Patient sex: M
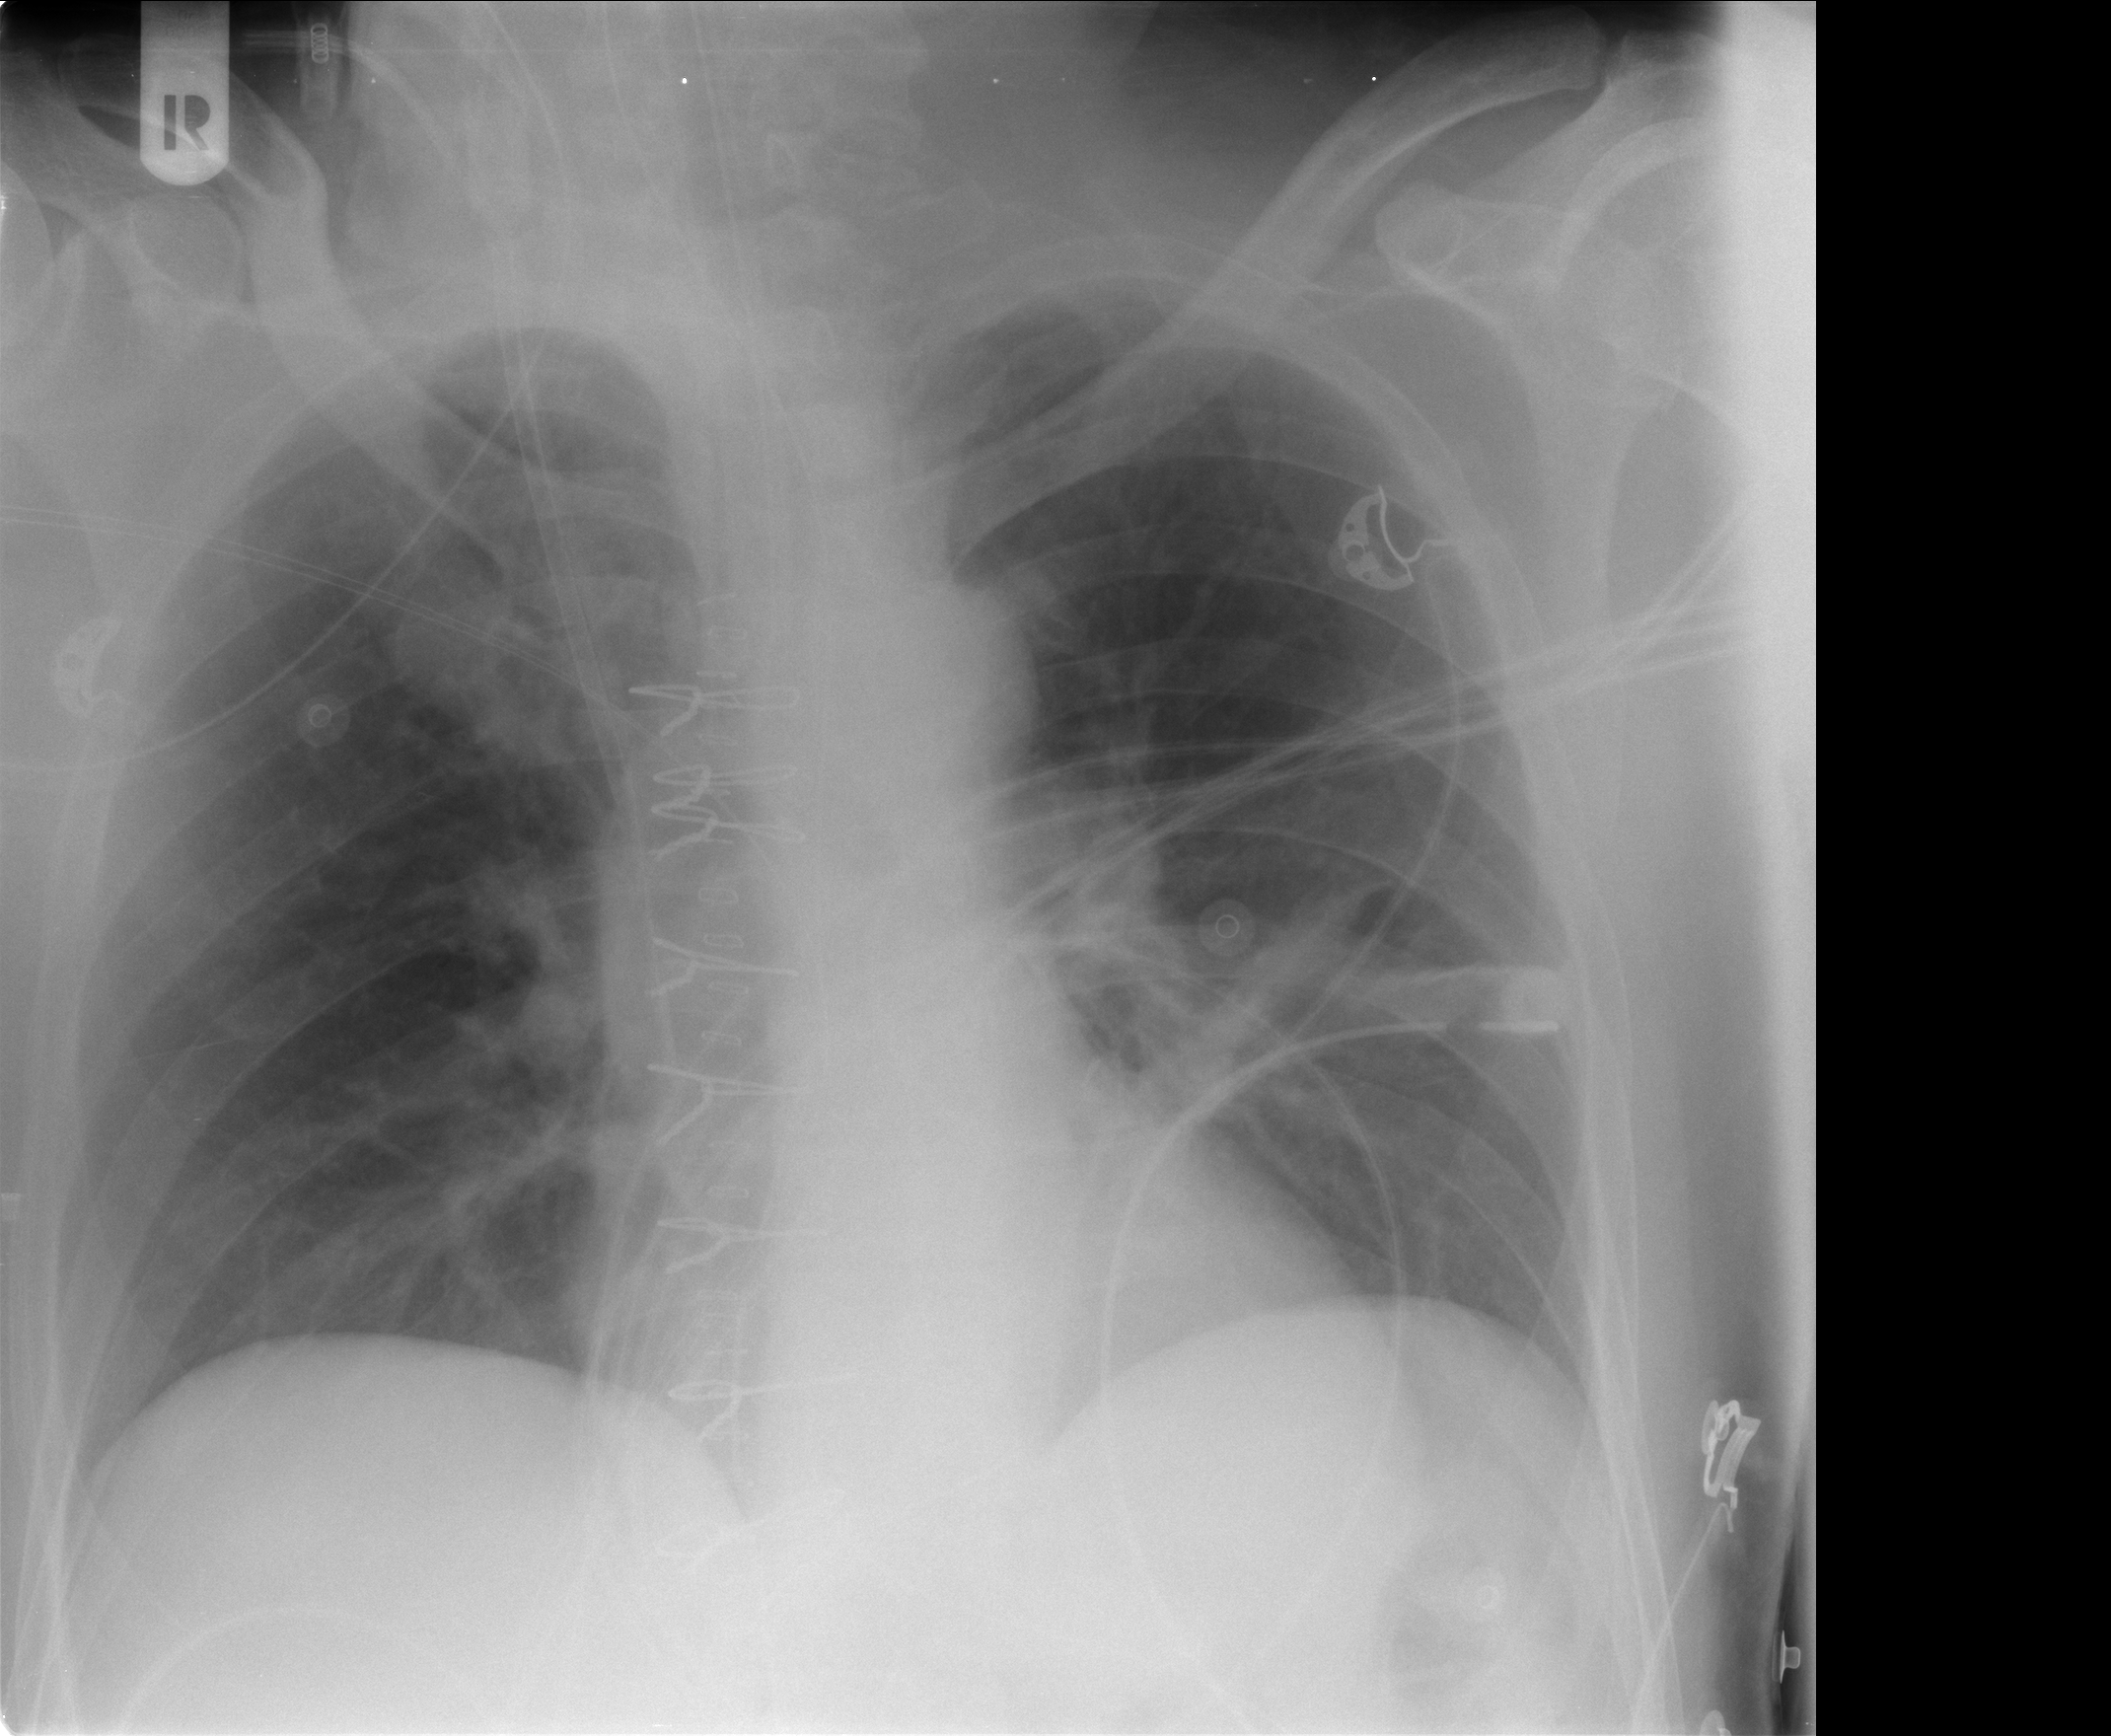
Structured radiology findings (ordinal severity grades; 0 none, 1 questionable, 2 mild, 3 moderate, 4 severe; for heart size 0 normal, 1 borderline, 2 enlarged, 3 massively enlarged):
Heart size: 0
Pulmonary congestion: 0
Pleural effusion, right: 0
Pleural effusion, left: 0
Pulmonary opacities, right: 0
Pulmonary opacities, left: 0
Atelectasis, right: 0
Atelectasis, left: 1